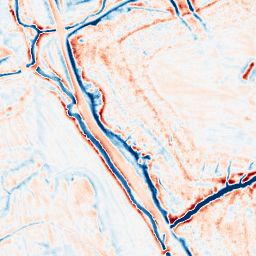
Category: edge_preserving
Decomposition family: bilateral
Decomposition parameters: d: 15
sigma_color: 150
sigma_space: 25
Upsampling method: sinc_hamming
Upsampling parameters: scale: 8
kernel_size: 16
Upsampling scale: 8